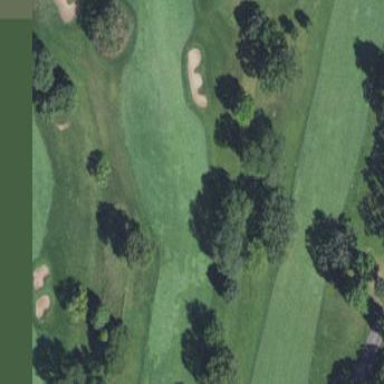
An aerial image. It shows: Grassy area designated as golf fairway.